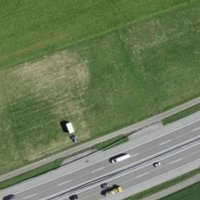
EUNIS habitat code: 57
Species observed at this site:
Milvus milvus